Interaction volume radius: 10 \u00c5
Interaction volume height: 25 \u00c5
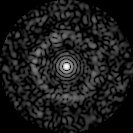
Disorder parameter: 0.8162